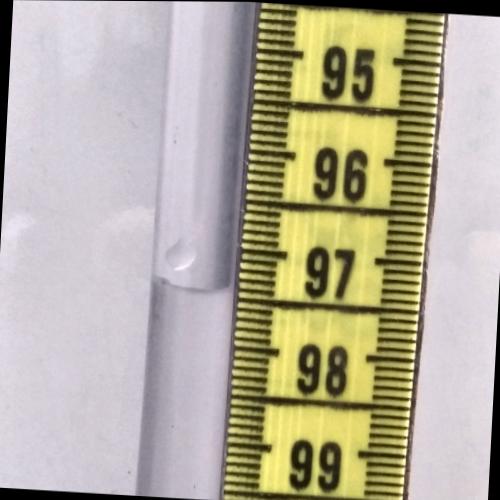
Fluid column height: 97.4 cm